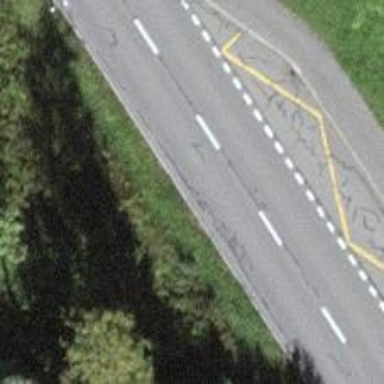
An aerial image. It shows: Bus stop with stop position for public transport.